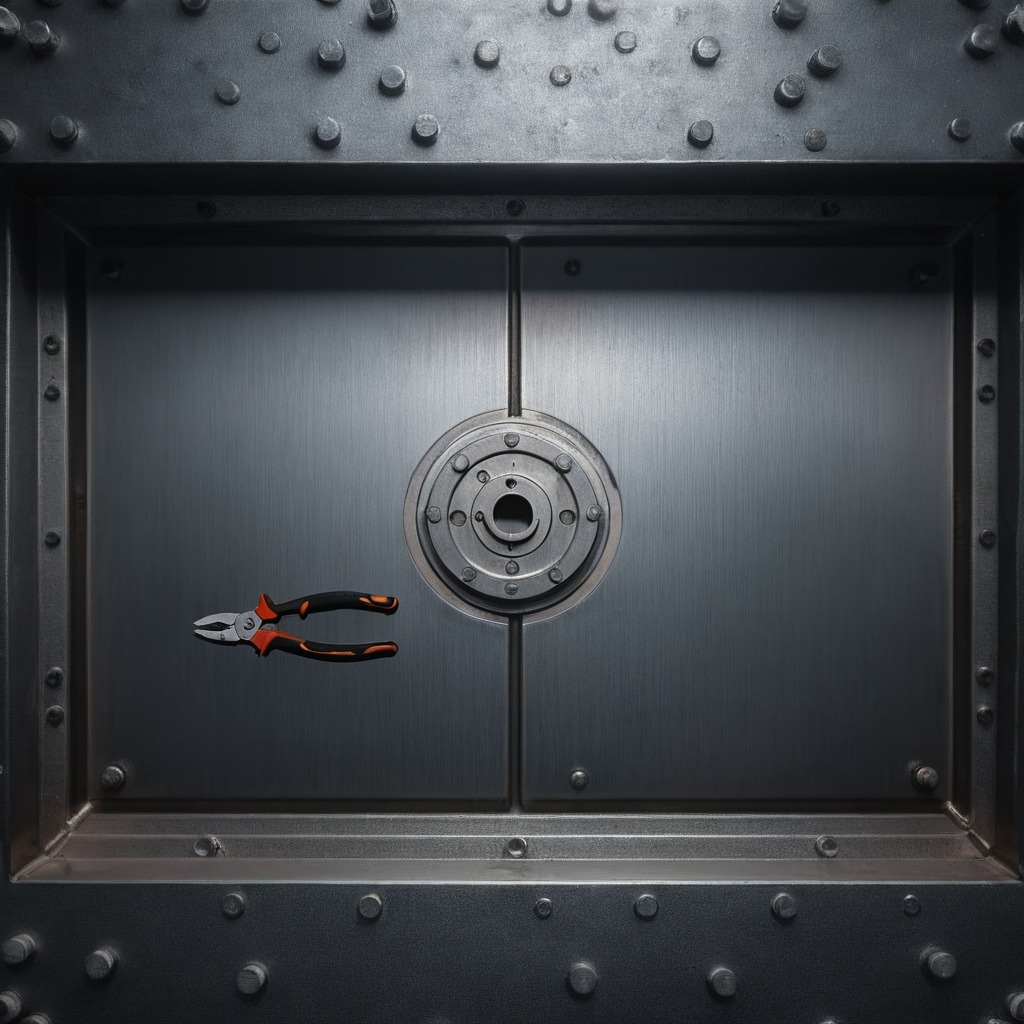
A plier is lying on a cold steel table in a mining workshop.